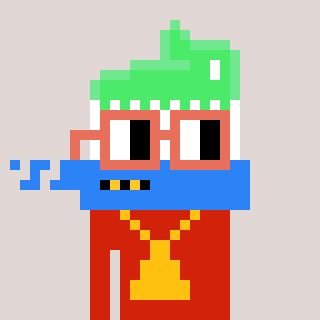
a pixel art character with square orange glasses, a toothbrush-shaped head and a red-colored body on a warm background